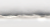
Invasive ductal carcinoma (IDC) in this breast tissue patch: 0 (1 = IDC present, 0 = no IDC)